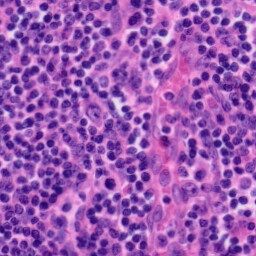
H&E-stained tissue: Tonsil